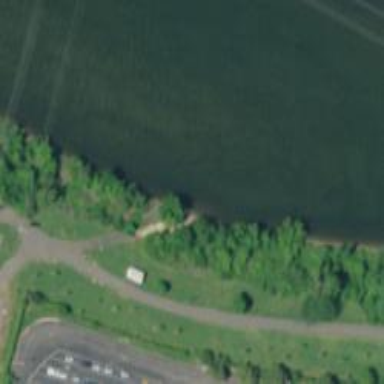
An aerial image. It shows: Slipway on service road for leisure land activities.